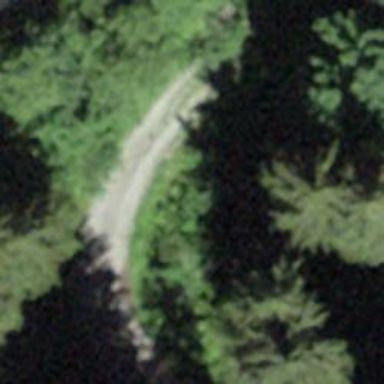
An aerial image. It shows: Track road with grade3 tracktype.